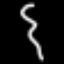
Label: squiggle